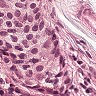
Metastatic tissue present: yes